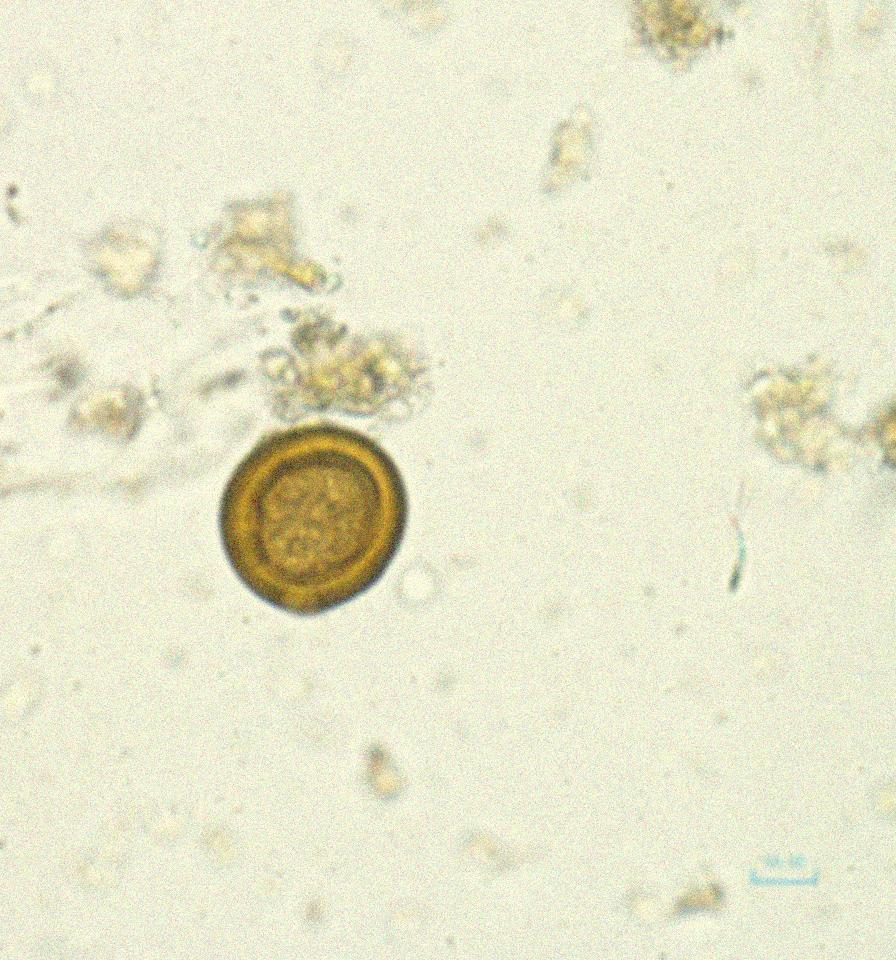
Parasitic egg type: Taenia spp. egg